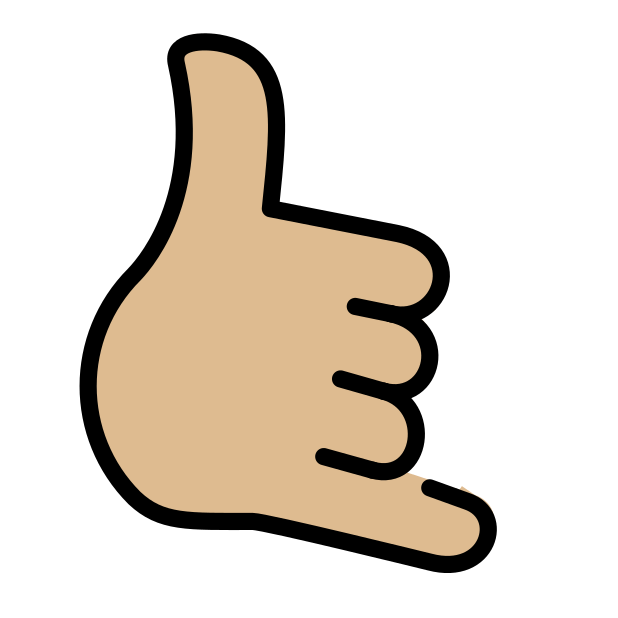
call me hand: medium-light skin tone